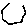
Label: hexagon